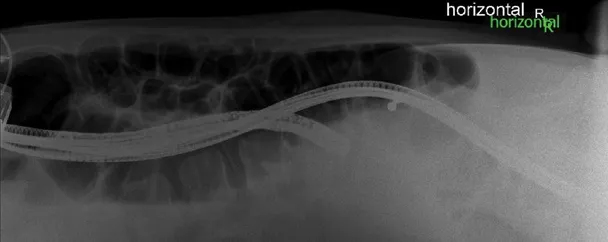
A, B
) Colonoscopy under skiascopic control with visible MFBs. MFBs, magnetic foreign bodies.
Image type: radiology (x_ray)